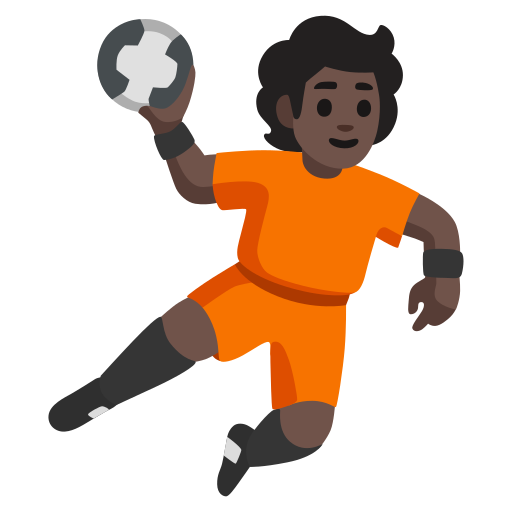
Emoji: 🤾🏿